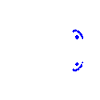
Particle: proton